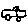
Label: car